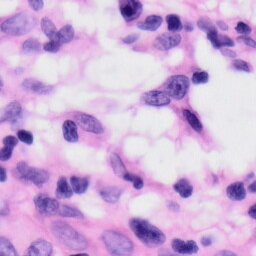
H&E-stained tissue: Skin